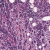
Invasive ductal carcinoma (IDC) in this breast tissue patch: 1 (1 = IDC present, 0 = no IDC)